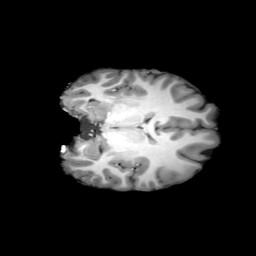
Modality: T1w
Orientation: coronal